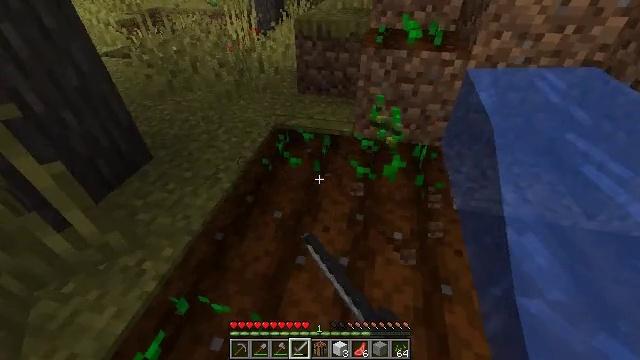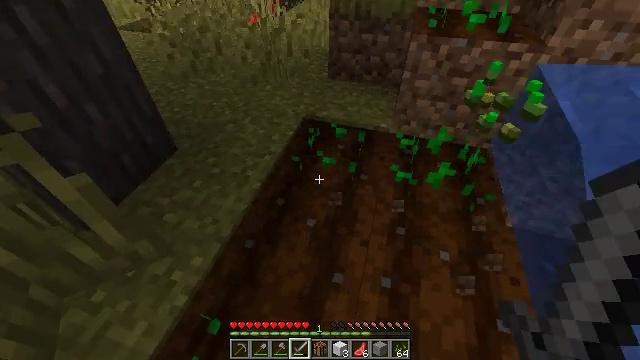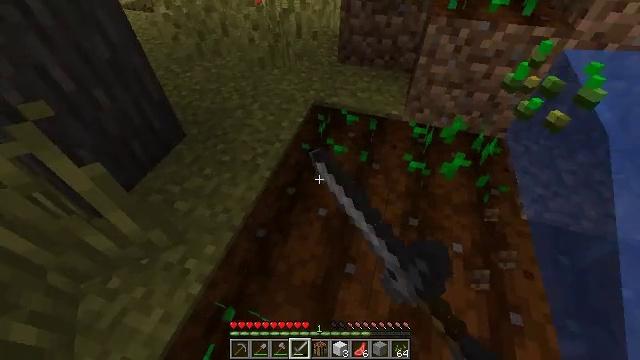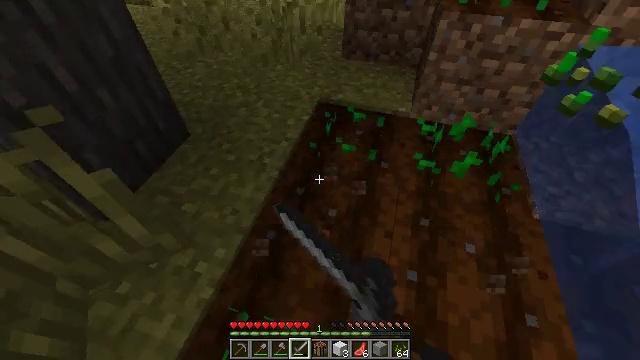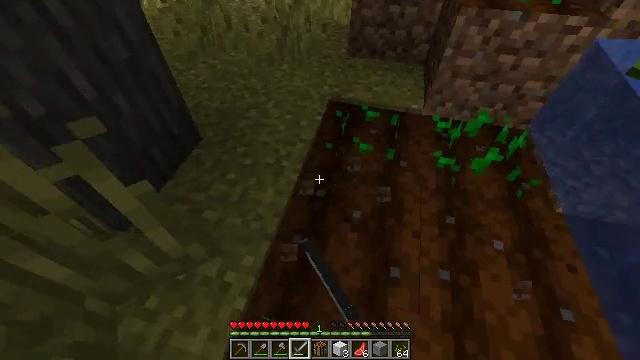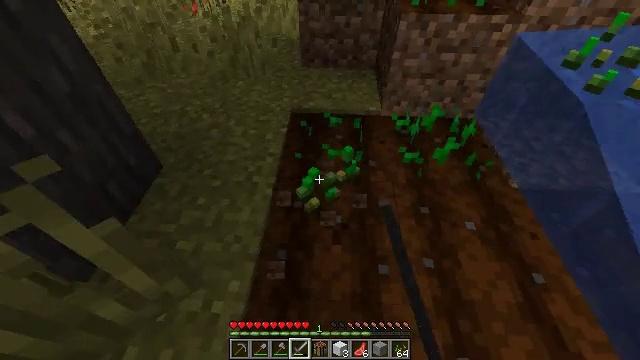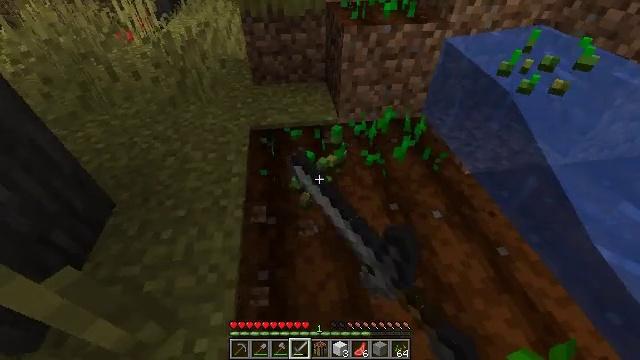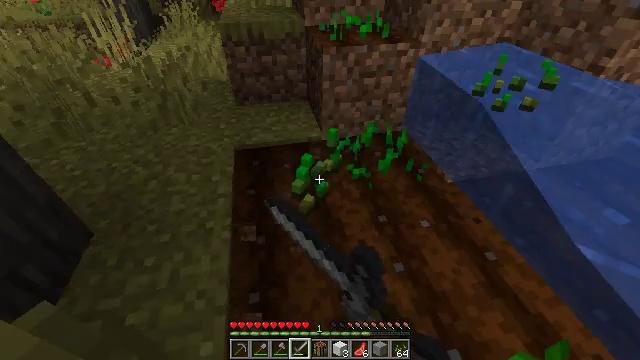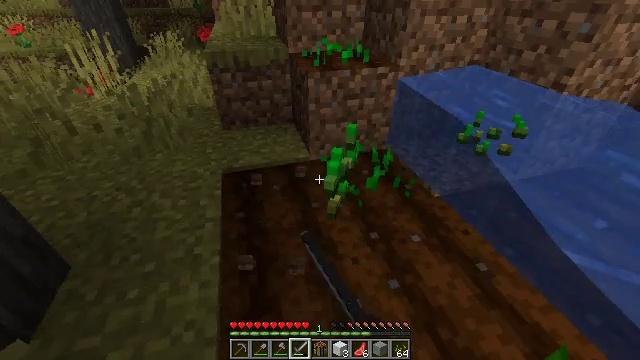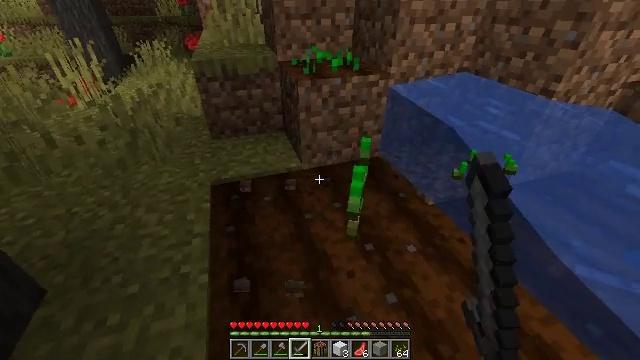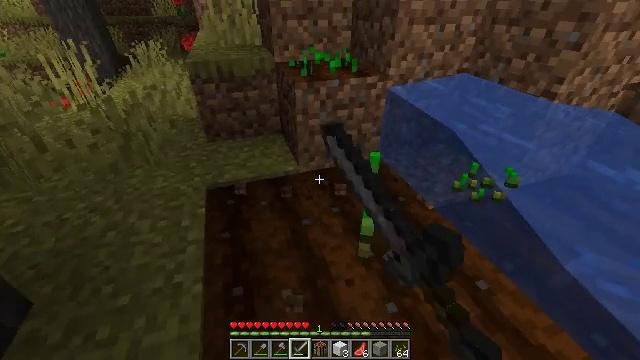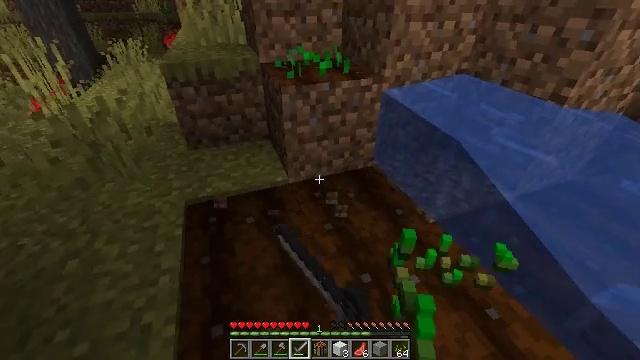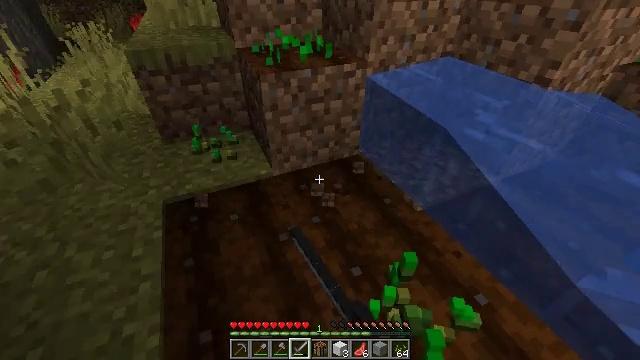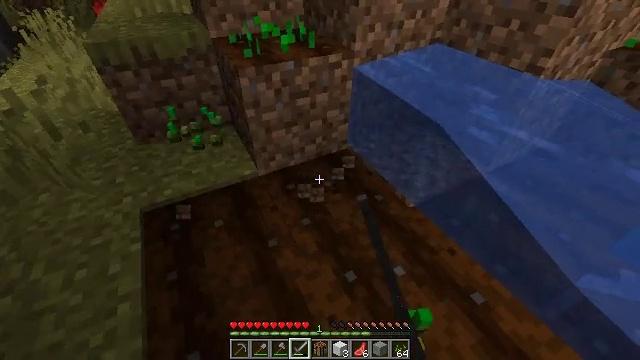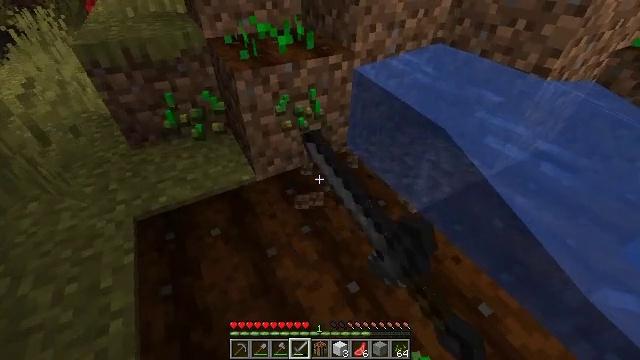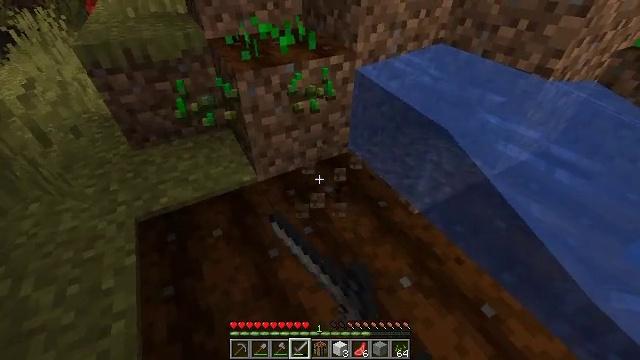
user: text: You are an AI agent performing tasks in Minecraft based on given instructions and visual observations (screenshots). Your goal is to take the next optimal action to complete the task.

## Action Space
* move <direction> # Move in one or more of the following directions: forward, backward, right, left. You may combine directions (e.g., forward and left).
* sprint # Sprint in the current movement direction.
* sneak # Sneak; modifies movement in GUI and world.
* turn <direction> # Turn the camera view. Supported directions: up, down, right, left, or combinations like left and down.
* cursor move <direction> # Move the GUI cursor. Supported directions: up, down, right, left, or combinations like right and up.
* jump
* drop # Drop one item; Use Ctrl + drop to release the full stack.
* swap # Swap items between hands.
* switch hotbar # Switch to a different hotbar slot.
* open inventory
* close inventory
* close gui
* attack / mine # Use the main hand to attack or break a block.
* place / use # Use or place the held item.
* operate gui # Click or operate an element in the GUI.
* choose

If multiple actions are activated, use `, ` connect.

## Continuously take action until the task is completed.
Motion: motion action
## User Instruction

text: Break the mature wheat plants.
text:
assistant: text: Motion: move forward and move left, turn left and down, attack / mine
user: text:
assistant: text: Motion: move left, turn down, attack / mine
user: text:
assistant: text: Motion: move left, turn down, attack / mine
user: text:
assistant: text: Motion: turn right, attack / mine
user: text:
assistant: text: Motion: turn right and up, attack / mine
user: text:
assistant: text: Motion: turn right and up, attack / mine
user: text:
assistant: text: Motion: turn right and up, attack / mine
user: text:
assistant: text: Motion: turn right and up, attack / mine
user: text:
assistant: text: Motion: move forward, turn right and up, attack / mine
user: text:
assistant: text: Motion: move forward, attack / mine
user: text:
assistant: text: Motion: move forward, turn right, attack / mine
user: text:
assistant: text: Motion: move forward, turn right and down, attack / mine
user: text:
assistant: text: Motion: turn right and down, attack / mine
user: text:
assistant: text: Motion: attack / mine
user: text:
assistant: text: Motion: move back, attack / mine
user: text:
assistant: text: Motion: move back, attack / mine
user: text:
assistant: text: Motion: move back, turn left and down, attack / mine
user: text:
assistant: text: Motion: move back, turn left and down, attack / mine
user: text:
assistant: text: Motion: move back, turn left and down, attack / mine
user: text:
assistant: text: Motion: move back, turn down, attack / mine
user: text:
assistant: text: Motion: move back, turn right and down, attack / mine
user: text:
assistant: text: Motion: move back, turn right and down, attack / mine
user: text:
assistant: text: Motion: move back, turn right and down, attack / mine
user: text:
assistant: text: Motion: move back, turn right and down, attack / mine
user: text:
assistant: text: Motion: turn right and down
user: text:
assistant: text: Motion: turn right
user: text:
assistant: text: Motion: attack / mine